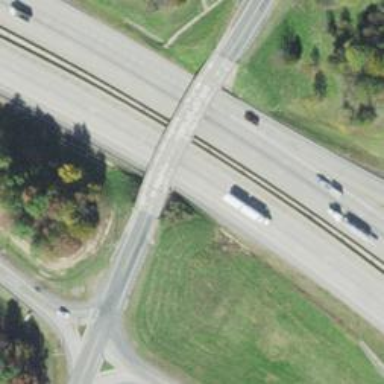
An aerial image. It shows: Tertiary road passing over beam bridge.